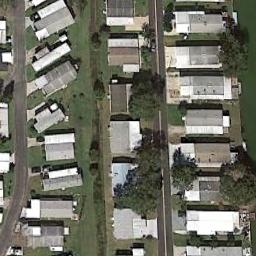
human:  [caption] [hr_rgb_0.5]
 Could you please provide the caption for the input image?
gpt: Many buildings of different shapes and sizes are in mobile home parks .

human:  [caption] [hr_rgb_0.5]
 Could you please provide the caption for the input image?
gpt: The mobile home park has some dense mobile homes and trees .

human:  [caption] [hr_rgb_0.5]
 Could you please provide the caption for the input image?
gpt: The mobile home park is on the grass next to the road .

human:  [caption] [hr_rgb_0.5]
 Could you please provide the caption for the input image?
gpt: There are moving homes in this rectangular area .

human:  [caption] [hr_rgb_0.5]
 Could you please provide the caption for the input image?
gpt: There are some brown and white buildings in the mobile home park .